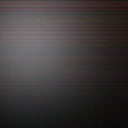
Screen state: off